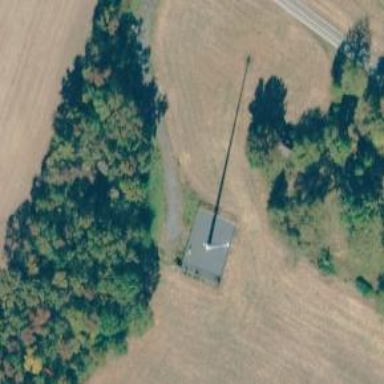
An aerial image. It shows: Communication mast tower.